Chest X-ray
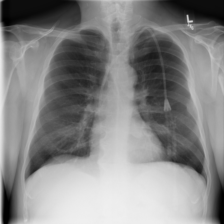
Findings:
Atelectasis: negative
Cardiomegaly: negative
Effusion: negative
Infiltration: negative
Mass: negative
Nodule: negative
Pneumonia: negative
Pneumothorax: negative
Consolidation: negative
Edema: negative
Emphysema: negative
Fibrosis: negative
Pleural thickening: negative
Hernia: negative